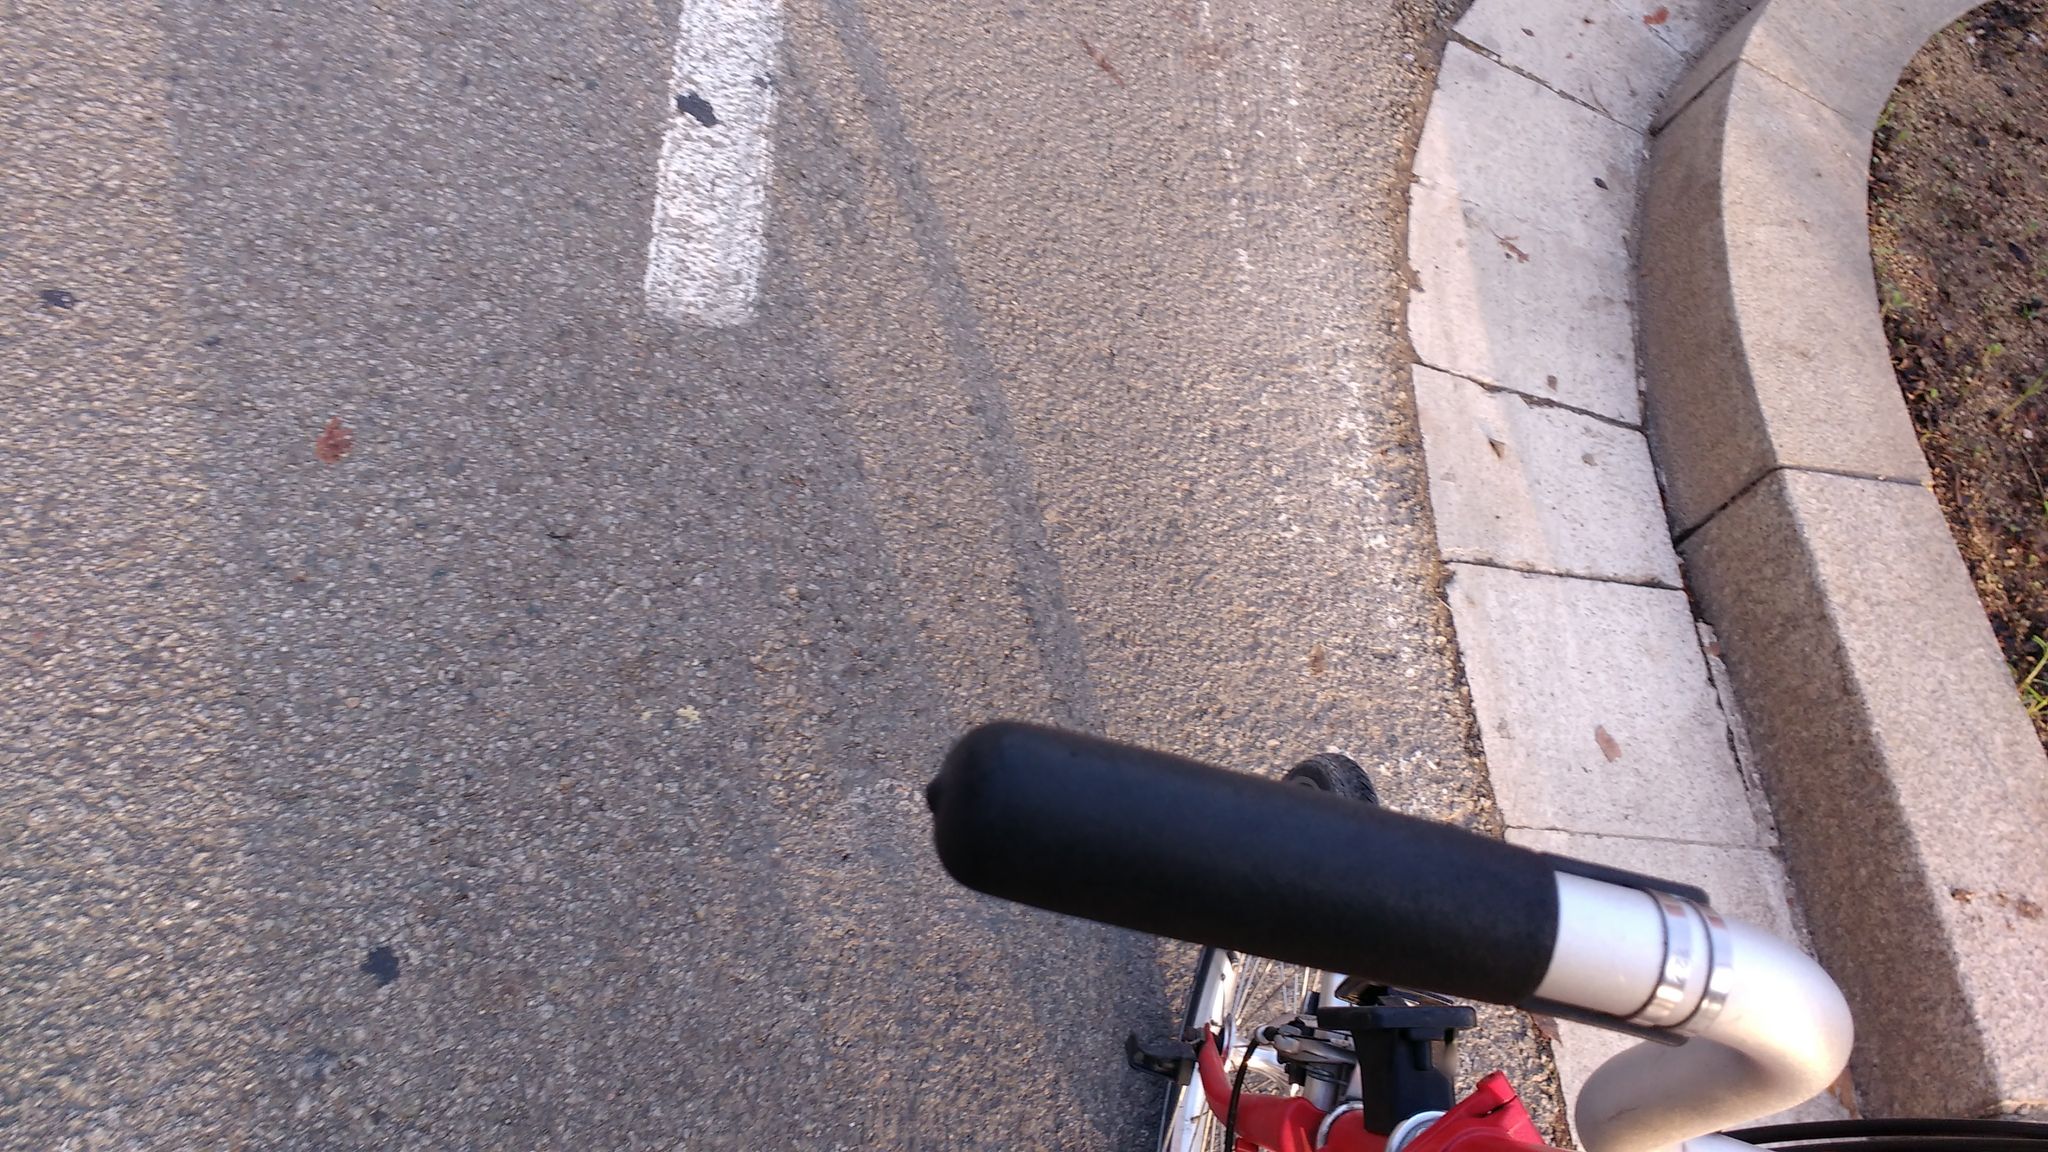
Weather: snowy
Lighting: day
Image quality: good
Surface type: walking surface
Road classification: tertiary
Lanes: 2
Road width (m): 5
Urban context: urban centre
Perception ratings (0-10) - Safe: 5.53, Lively: 3.07, Beautiful: 9.23, Boring: 1.89, Depressing: 2.37, Wealthy: 2.95